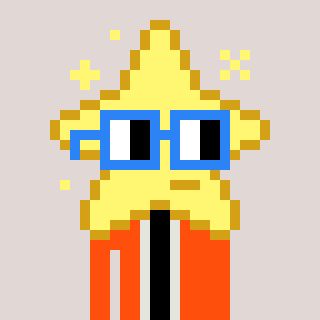
a pixel art character with square blue glasses, a star-shaped head and a orange-colored body on a warm background